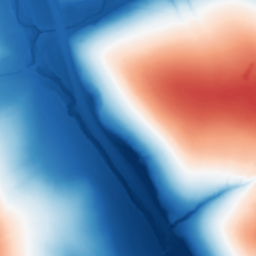
Category: trend_removal
Decomposition family: polynomial
Decomposition parameters: degree: 1
Upsampling method: sinc_blackman
Upsampling parameters: scale: 4
kernel_size: 16
Upsampling scale: 4